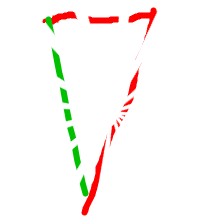
Shape: triangle